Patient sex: F
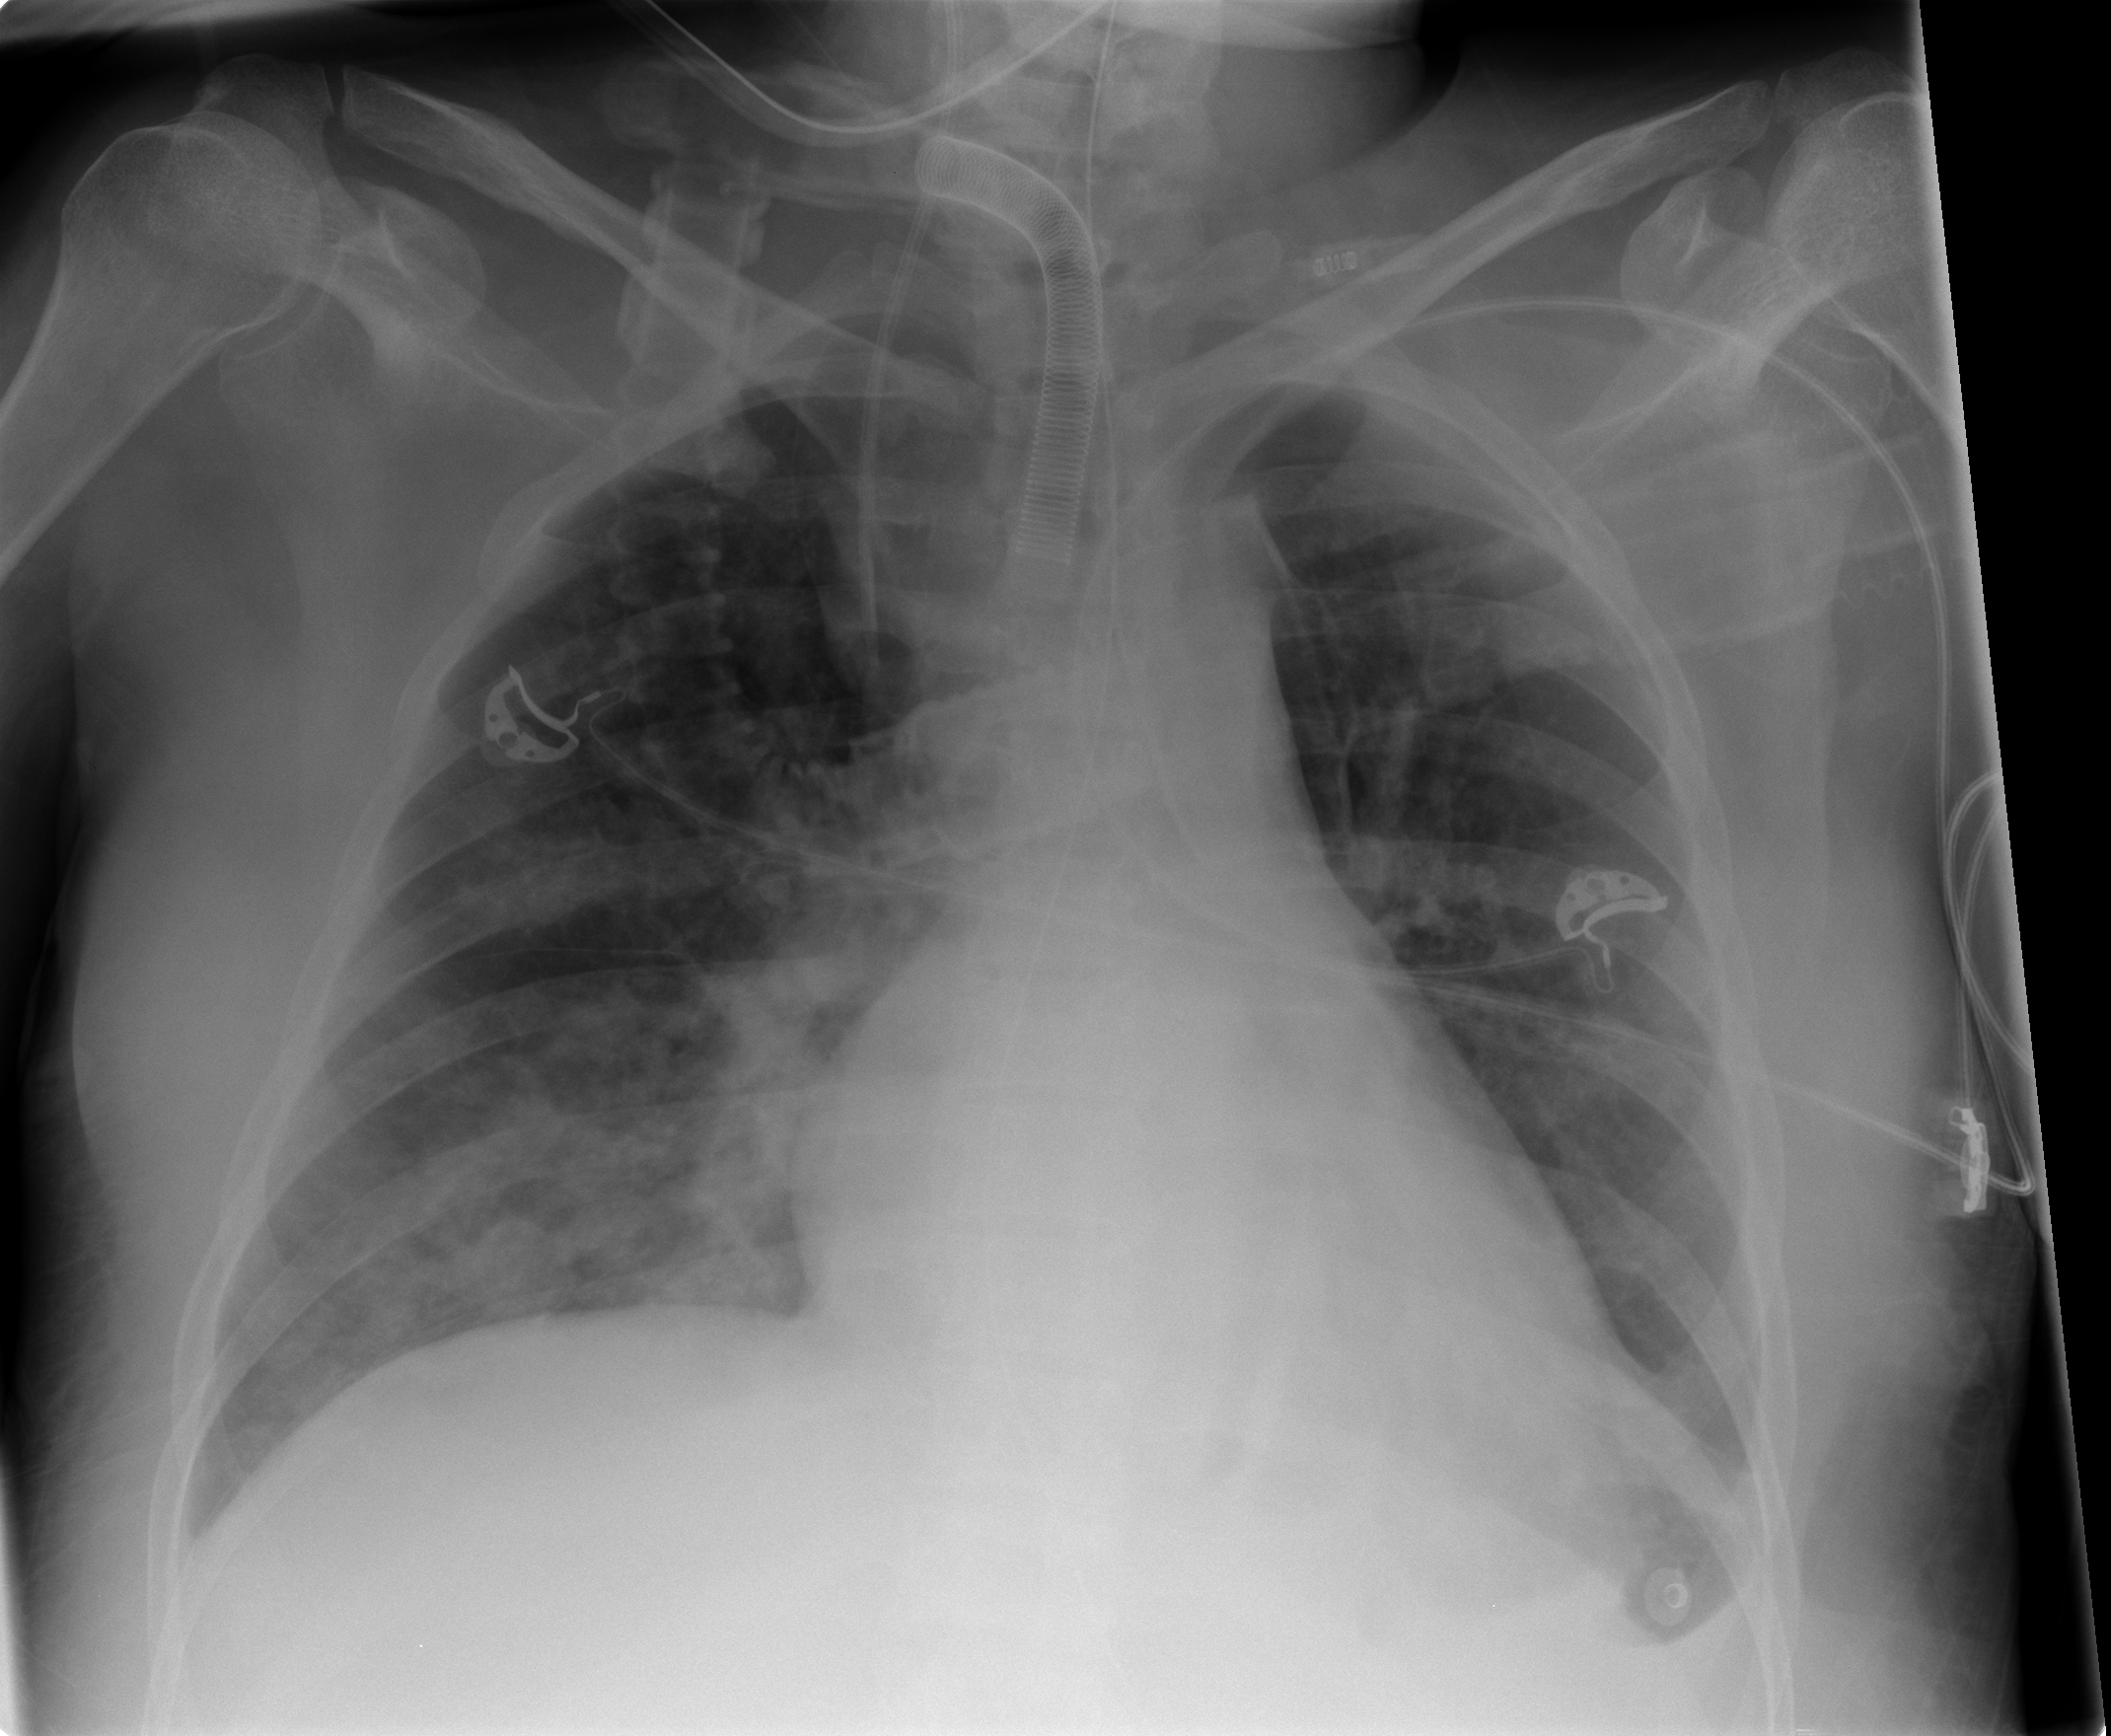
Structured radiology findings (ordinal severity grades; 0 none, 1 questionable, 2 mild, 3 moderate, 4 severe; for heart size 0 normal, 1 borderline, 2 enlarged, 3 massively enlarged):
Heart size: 0
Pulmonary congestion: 0
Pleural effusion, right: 0
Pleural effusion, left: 1
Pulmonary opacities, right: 3
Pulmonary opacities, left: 3
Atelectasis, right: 2
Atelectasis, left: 2